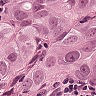
Metastatic tissue present: yes